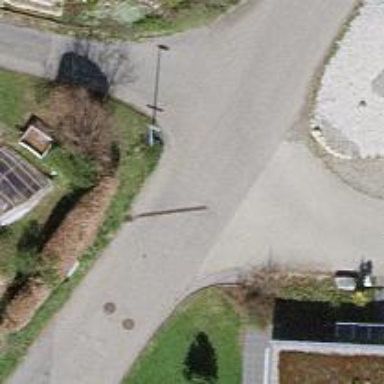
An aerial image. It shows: Unclassified road with asphalt surface.